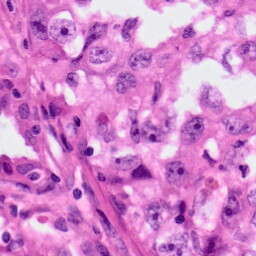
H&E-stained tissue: Lung